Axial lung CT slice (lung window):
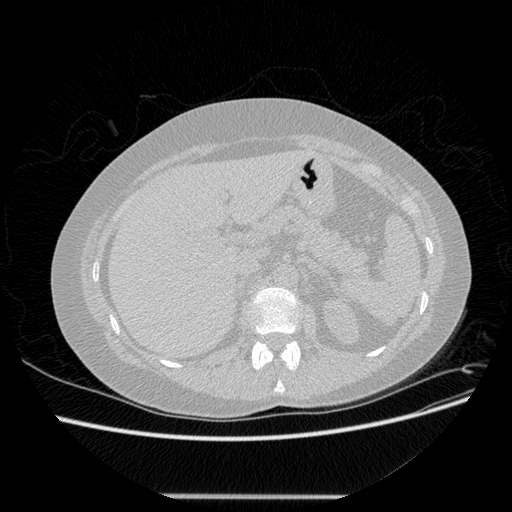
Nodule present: no